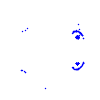
Particle: pion